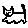
Label: cat